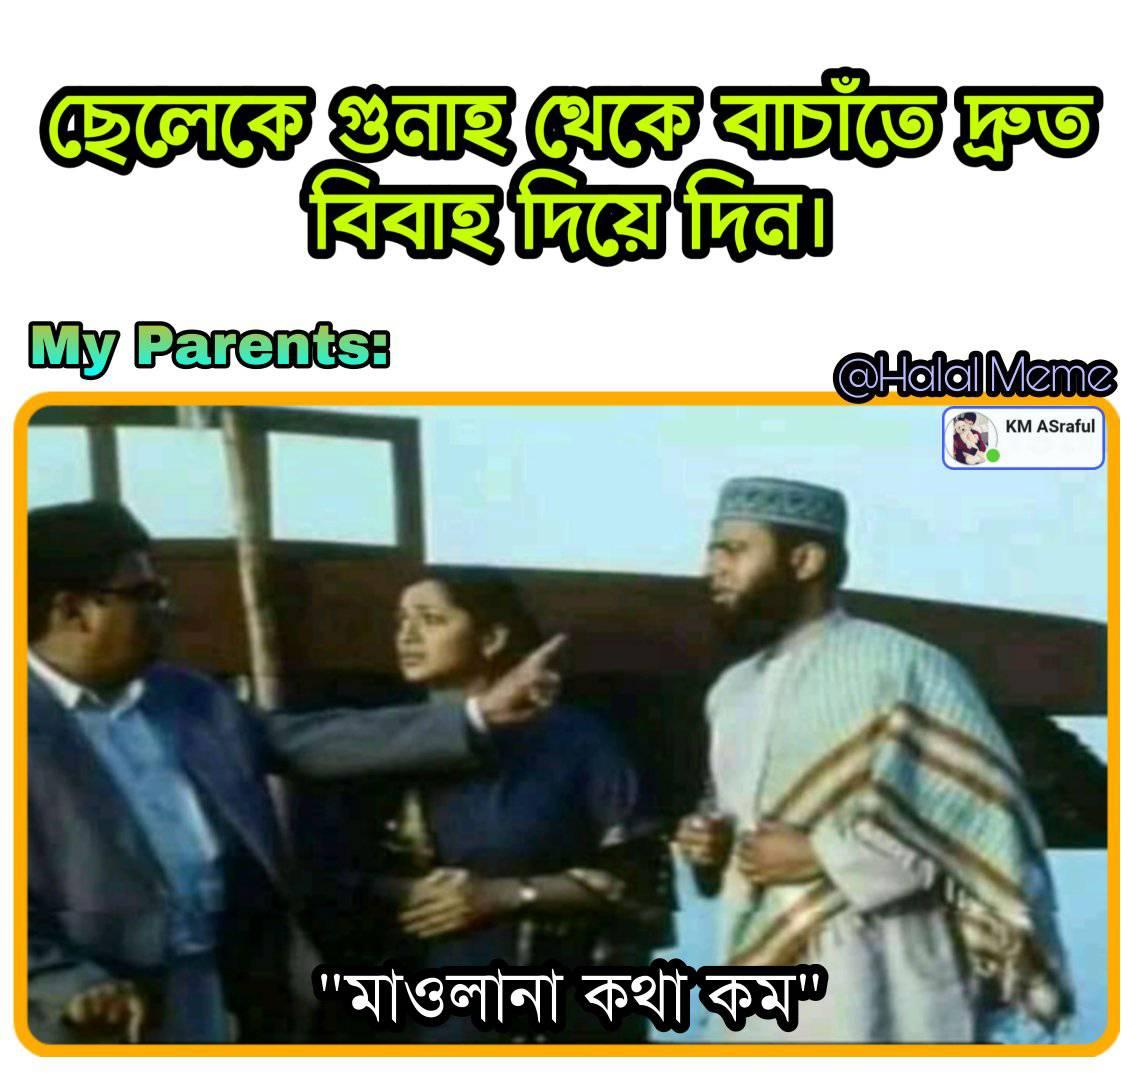
Caption: ছেলেকে গুনাহ থেকে বাঁচাতে দ্রুত বিবাহ দিয়ে দিন।     My Parents:   "মাওলানা কথা কম"
Label: non-hate